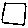
Label: square